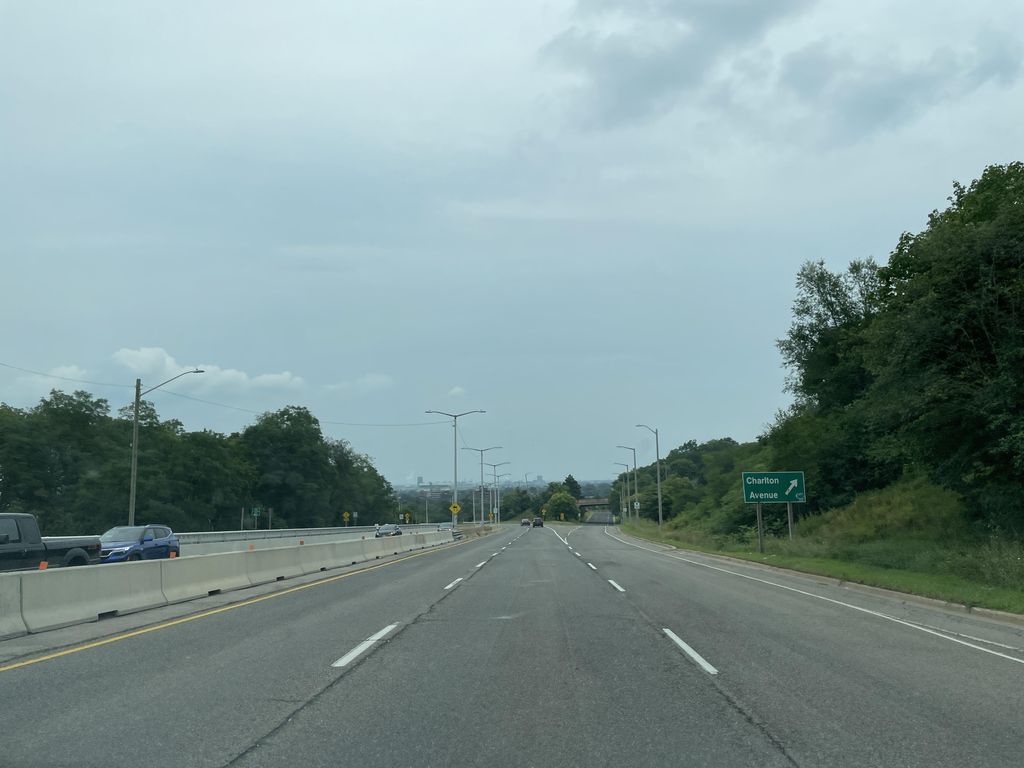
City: hamilton